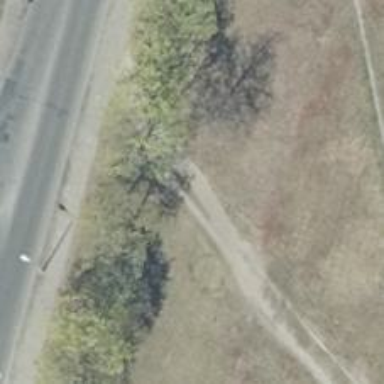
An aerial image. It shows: Path on the ground.